Question: I am using the 'dplyr' to make a sumIF function on my data frame. However, it does not give me the desired output:
'''
> dput(sys)
structure(list(NUMERIC = c(244L, 24L, 1L, 2L, 4L, 111L, 23L,
2L, 3L, 4L, 24L), VAL = c("FALSE", "FALSE", "TES", "TEST", "TRUE",
"TRUE", "TRUE", "asdfs", "asdfs", "safd", "sd"), IDENTIFIER = c(99L,
99L, 98L, 98L, 99L, 99L, 99L, 13L, 13L, 99L, 12L)), .Names = c("NUMERIC",
"VAL", "IDENTIFIER"), row.names = c(NA, 11L), class = c("grouped_dt",
"tbl_dt", "tbl", "grouped_dt", "tbl_dt", "tbl", "data.table",
"data.frame"), .internal.selfref = <pointer: 0x0000000000100788>, sorted = c("VAL",
"IDENTIFIER"), vars = list(VAL, IDENTIFIER))
>
>
> sys <- group_by(sys, VAL, IDENTIFIER)
> df.summary <- summarise(sys,
+ numeric = sum(NUMERIC)
+ )
>
> (df.summary)
numeric
1 442
'''
My desired result should look like that:

Any recommendation as to what I am doing wrong?
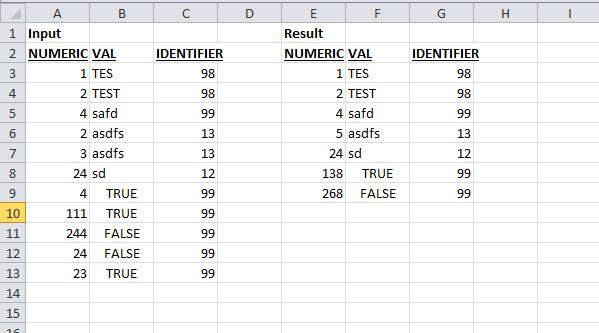
Answer: This could occur when you have 'plyr' loaded along with 'dplyr'. You can either do this on a new R session or use
'''
dplyr::summarise(sys,
numeric = sum(NUMERIC)
)
'''